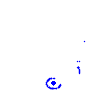
Particle: electron